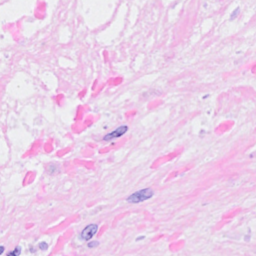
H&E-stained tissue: Breast